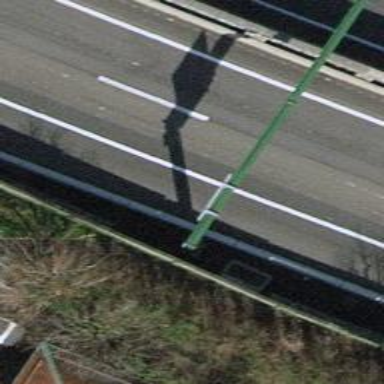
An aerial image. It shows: Gantry structure.